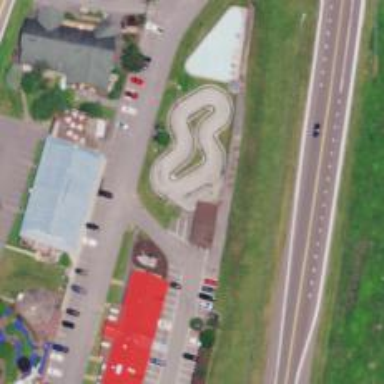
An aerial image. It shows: Motor sport raceway.